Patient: sex F, age 52
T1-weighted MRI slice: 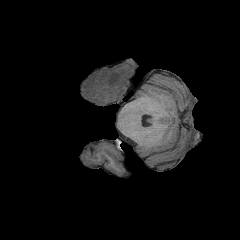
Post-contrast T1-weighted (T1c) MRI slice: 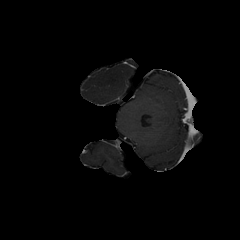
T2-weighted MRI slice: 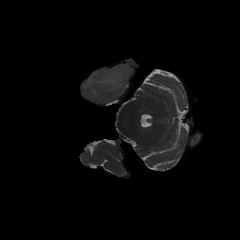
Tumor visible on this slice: yes
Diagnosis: Glioblastoma, IDH-wildtype
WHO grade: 4